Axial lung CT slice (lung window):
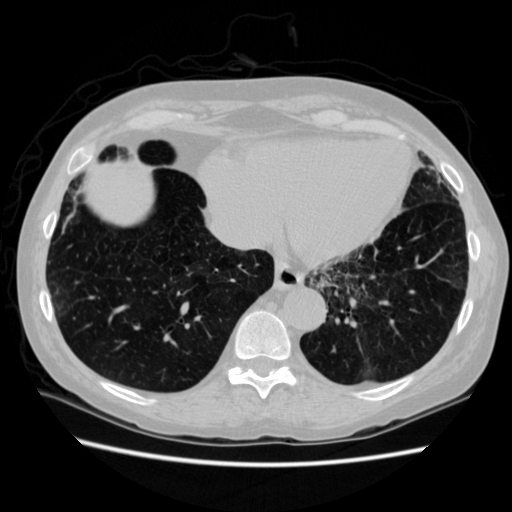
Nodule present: no